Aerial crown-view tile of a tropical tree (Barro Colorado Island, Panama), acquired 20240918:
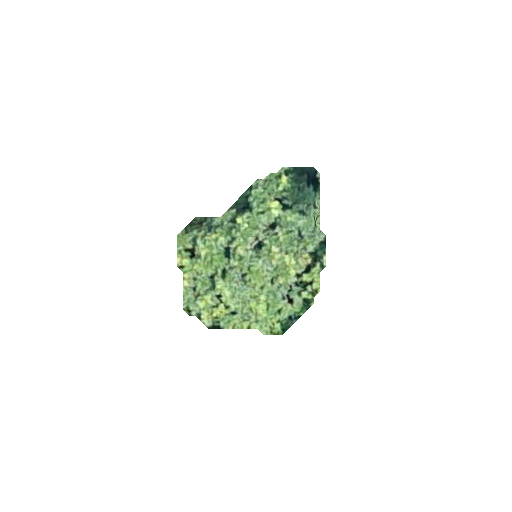
Species: Dipteryx oleifera
GBIF accepted scientific name: Dipteryx oleifera
Crown area: 28.479 m²